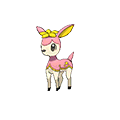
Pok\u00e9mon: deerling